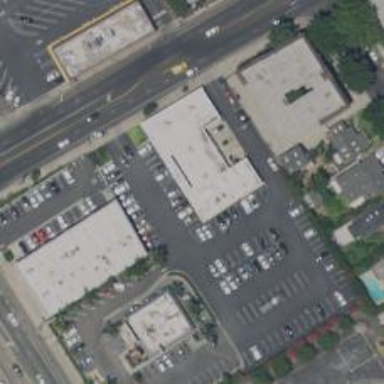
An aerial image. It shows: Pharmacy providing healthcare services.